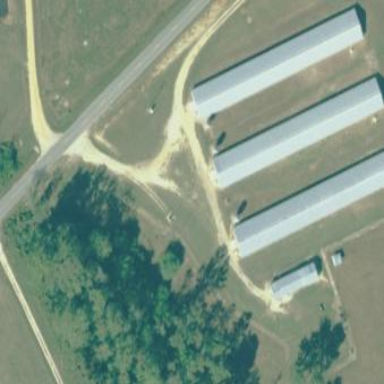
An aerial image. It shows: Farm auxiliary building.